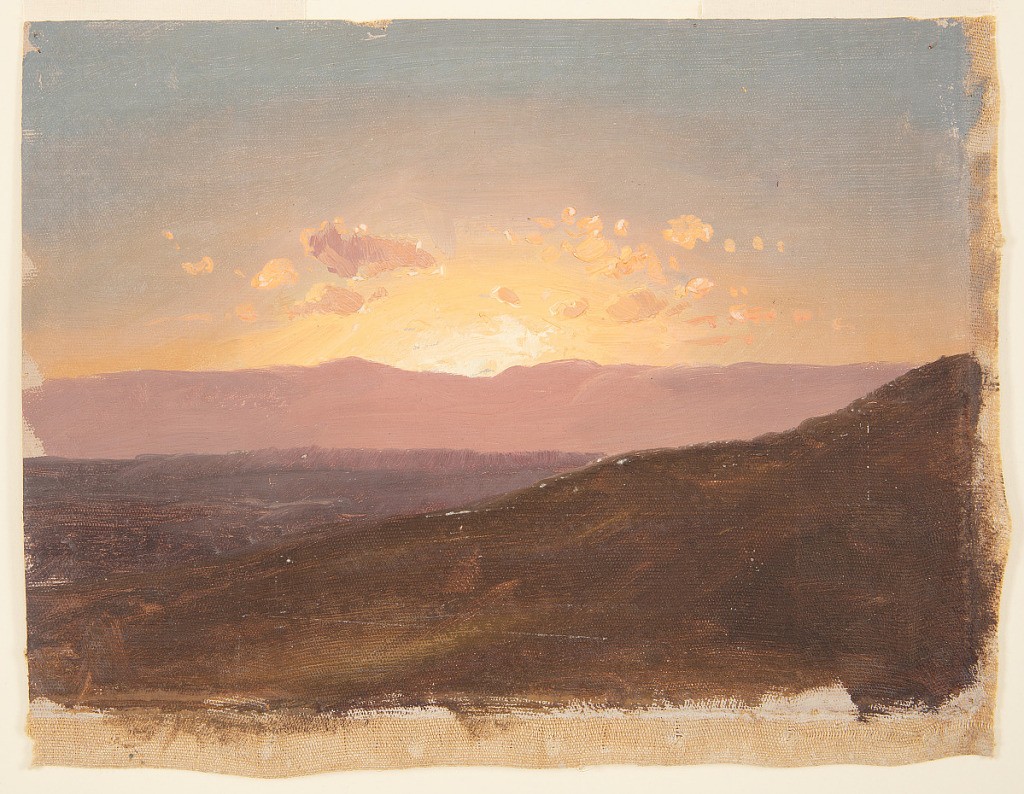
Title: View Across the Hudson Valley at Sunset, Hudson, New York
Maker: Frederic Edwin Church, American, 1826–1900
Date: August 14, 1867
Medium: Brush and oil on canvas
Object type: Drawing
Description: Landscape sketch showing a view of the sun setting behind the Catskills Mountains, from the artist's estate known as Olana. Foreground slope descends from right to left and gives way to a wooded landscape in the middle distance, rendered in dark purple. Catskill Escarpment beyond is rendered in a lighter purple, showing atmospheric perspective. Bright light of the setting sun shines on several clouds at center, making them gleam in hues of pink, cream, and peach. In the background, sky is rendered in a gradient from orange to blue.